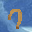
Label: 7